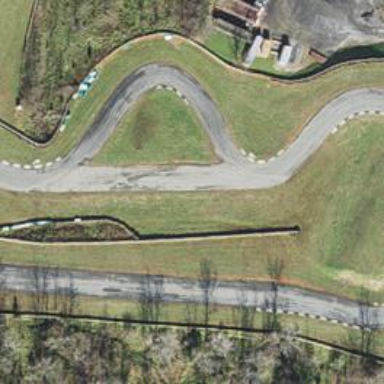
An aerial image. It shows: Raceway for motor sports.